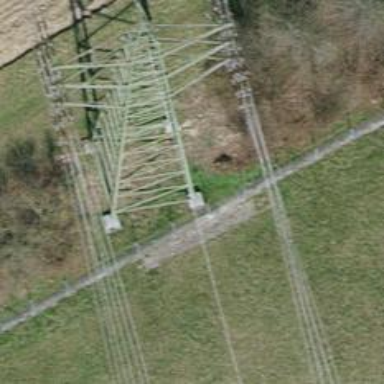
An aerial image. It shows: Power line in the image.